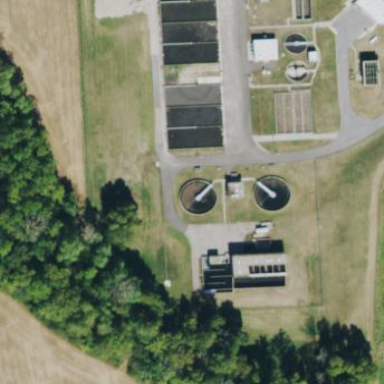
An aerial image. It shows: Water works facility.